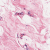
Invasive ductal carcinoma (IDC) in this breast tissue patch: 0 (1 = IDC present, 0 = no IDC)